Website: apple-inc
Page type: account-selection
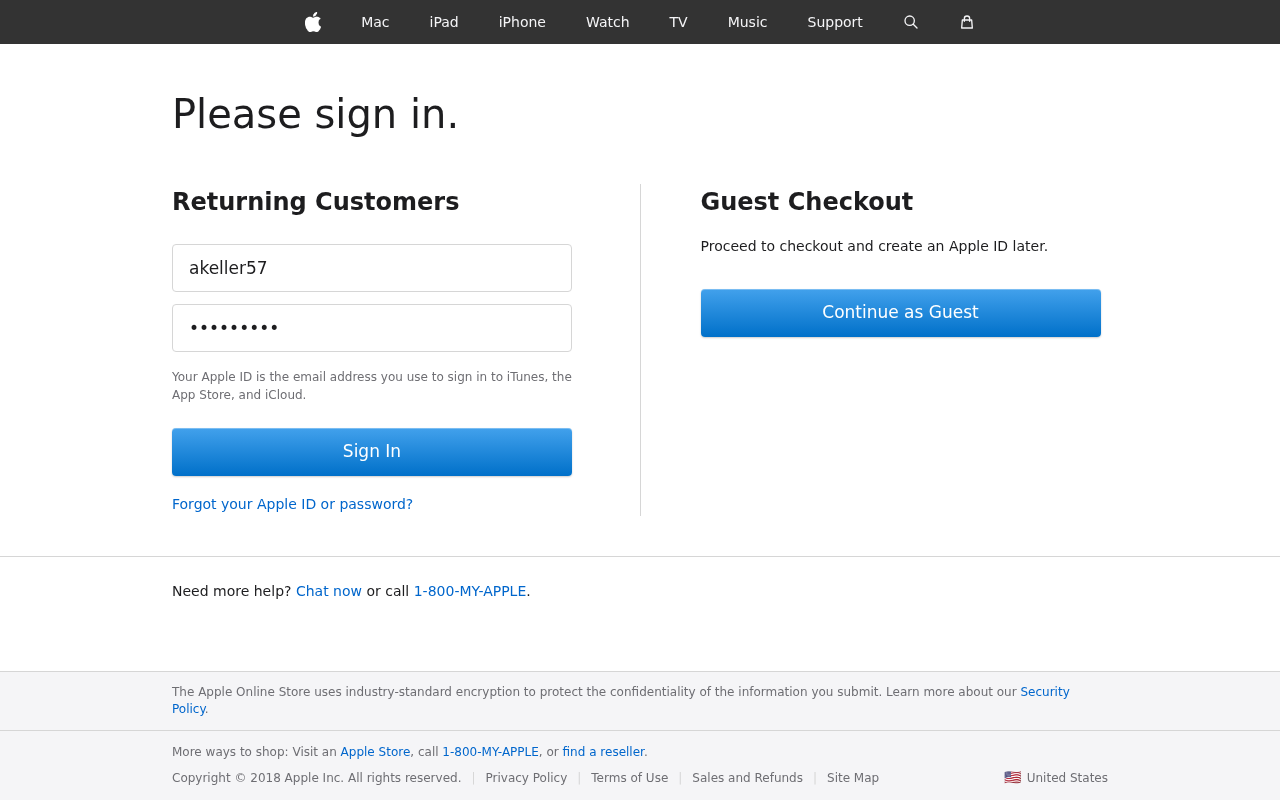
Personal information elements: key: PII_LOGIN_USERNAME
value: akeller57